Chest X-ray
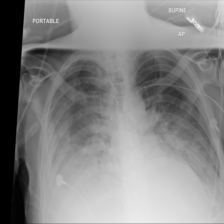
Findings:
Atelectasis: negative
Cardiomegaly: negative
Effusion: positive
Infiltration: positive
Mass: negative
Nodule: negative
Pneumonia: negative
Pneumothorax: negative
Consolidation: negative
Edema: negative
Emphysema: negative
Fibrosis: negative
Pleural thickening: negative
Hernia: negative